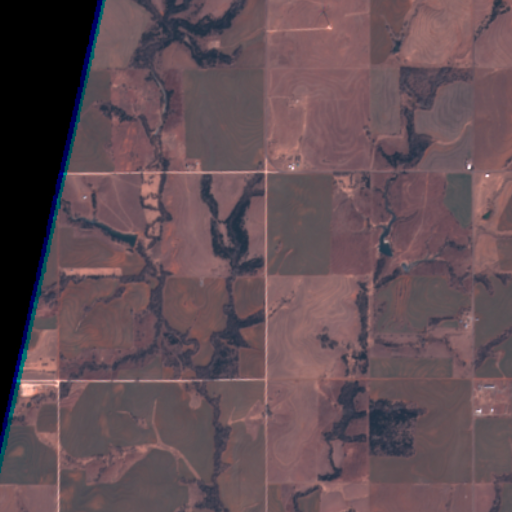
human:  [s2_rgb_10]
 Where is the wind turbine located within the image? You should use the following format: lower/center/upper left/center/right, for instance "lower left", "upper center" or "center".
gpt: The wind turbine is located in the upper center of the image.
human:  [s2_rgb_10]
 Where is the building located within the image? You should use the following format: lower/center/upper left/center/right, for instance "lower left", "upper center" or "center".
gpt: There is no building in the image.